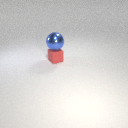
large blue metal sphere above small red rubber cube